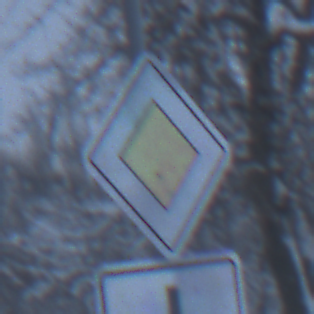
Verkehrszeichen: Vorfahrtsstrasse
Zusatzzeichen unten: VerlaufVorfahrtsstrasse5
Umgebung: Outdoor, Nature
Tageszeit: Midday
Wetter: Overcast
Licht: Natural
Jahreszeit: Winter
Kontrast: LowContrast